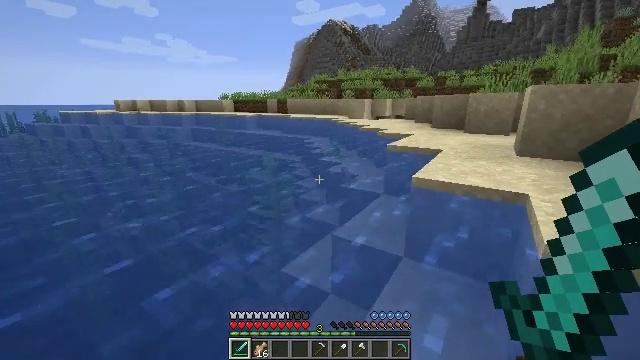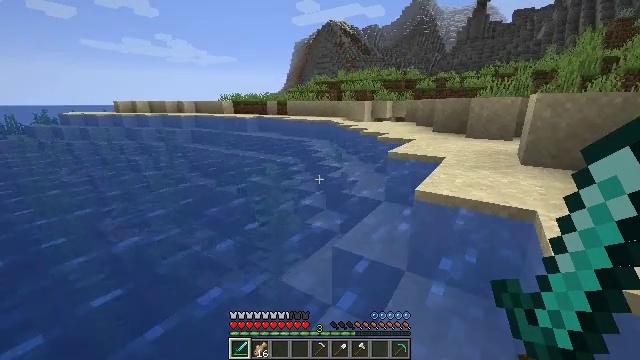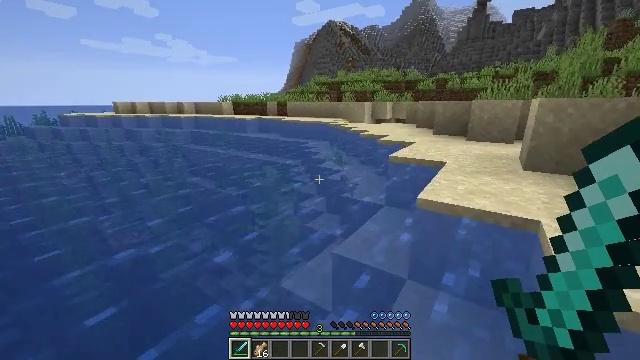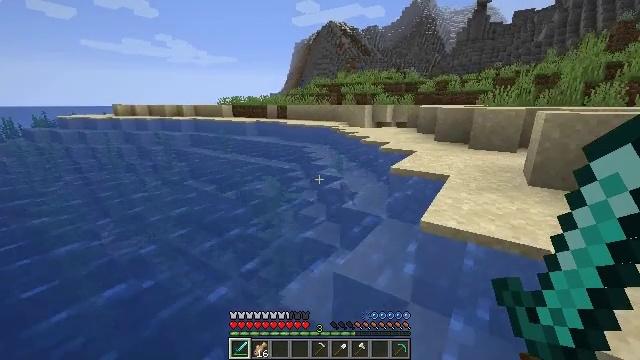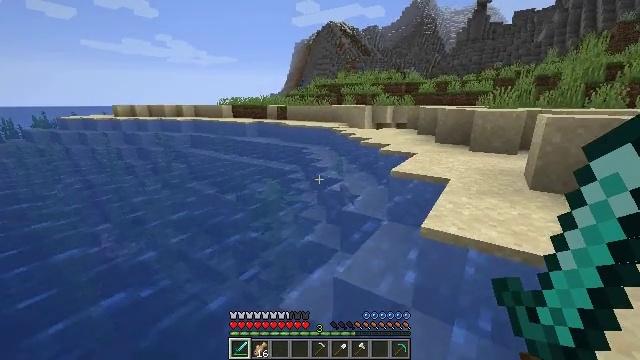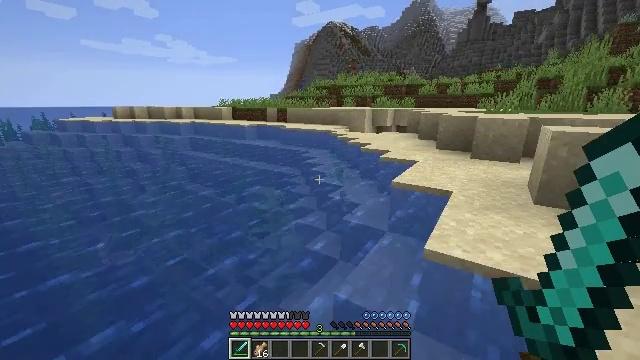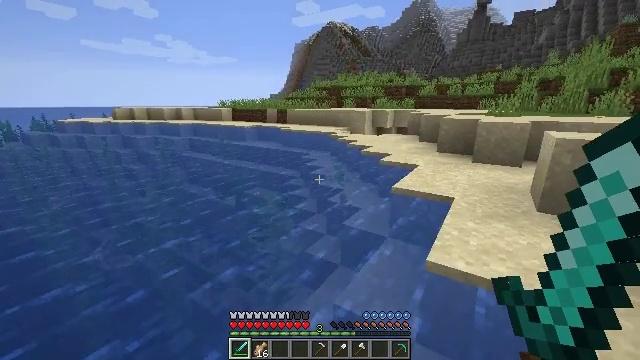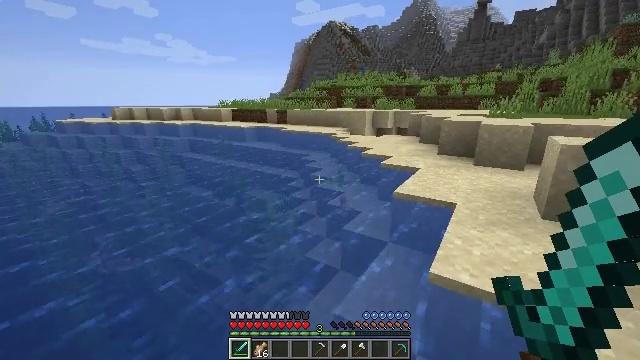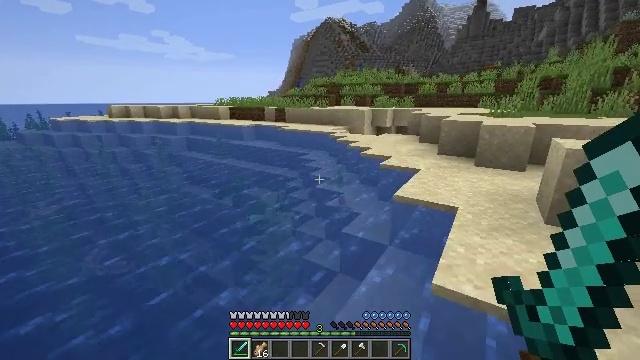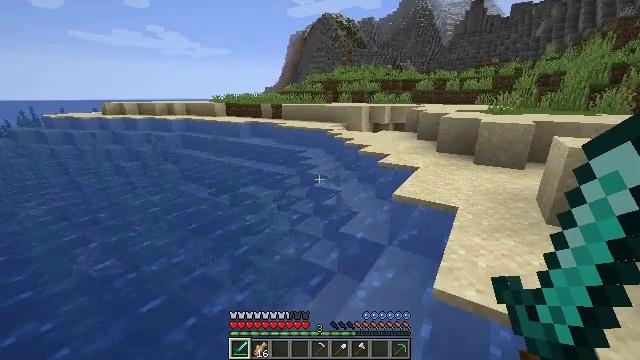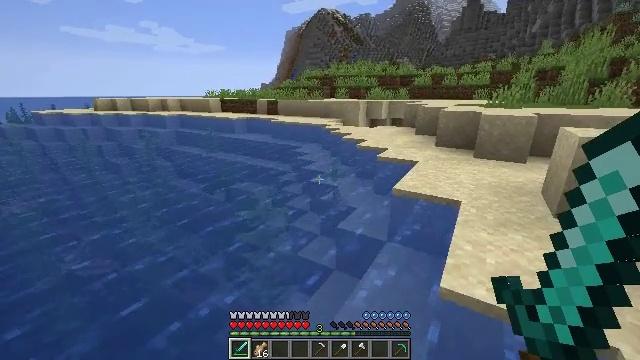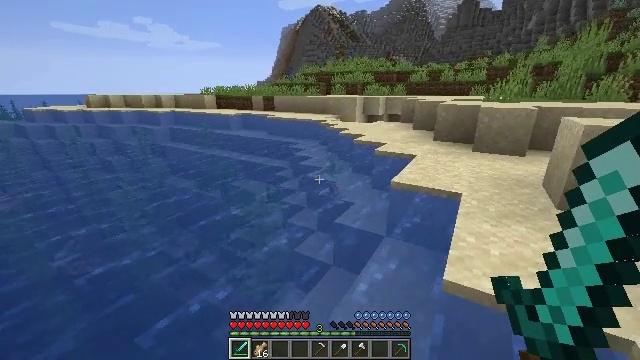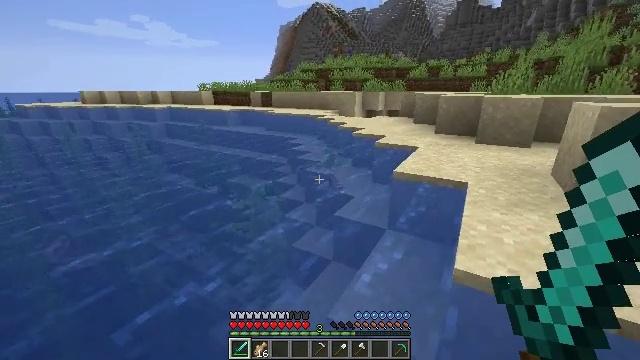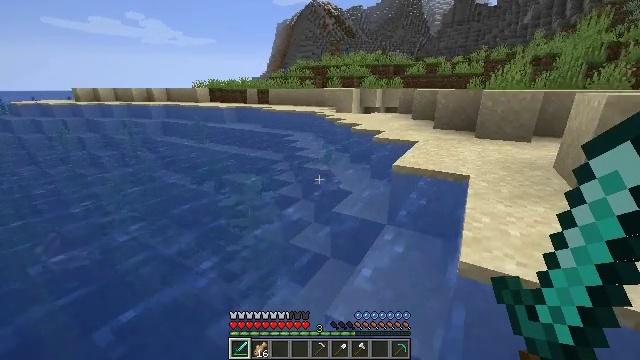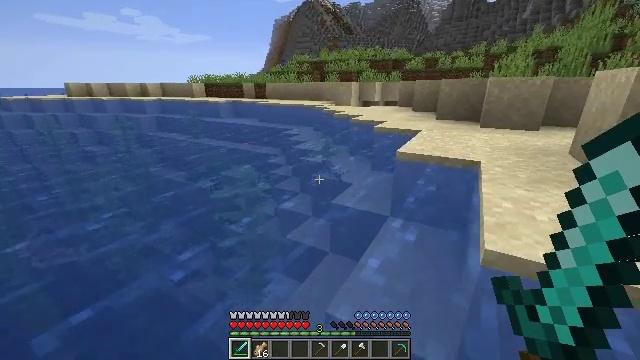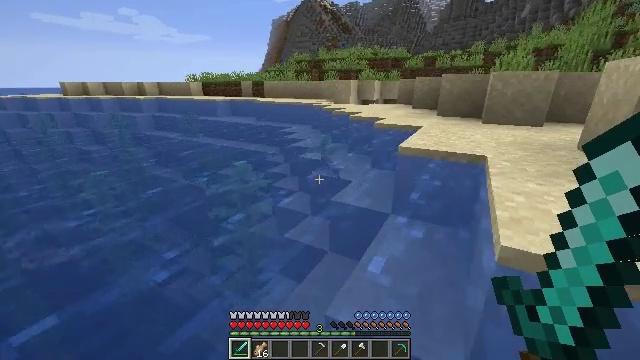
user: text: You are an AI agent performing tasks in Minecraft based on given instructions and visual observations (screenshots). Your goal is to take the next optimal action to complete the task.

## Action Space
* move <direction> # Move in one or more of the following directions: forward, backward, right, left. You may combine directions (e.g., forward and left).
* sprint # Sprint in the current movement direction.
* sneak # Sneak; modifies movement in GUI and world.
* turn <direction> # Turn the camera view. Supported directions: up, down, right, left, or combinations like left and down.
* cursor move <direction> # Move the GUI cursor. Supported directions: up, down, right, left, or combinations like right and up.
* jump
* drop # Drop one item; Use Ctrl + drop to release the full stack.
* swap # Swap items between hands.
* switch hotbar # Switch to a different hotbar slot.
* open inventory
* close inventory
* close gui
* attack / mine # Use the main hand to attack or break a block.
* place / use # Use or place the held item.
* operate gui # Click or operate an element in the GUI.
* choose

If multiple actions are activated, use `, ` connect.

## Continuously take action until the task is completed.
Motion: motion action
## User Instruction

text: Kill mobs in water.
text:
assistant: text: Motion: move forward, jump
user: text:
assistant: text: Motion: move forward, jump
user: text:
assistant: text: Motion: move forward, jump
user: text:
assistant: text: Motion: move forward, jump
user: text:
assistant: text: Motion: move forward
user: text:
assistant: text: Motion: move forward
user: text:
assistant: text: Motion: move forward
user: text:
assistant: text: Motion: move forward
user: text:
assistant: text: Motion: move forward
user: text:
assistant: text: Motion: move forward
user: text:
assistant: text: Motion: move forward
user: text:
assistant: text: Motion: move forward
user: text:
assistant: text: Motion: move forward
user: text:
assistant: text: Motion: move forward
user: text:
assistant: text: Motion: move forward
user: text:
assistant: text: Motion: move forward
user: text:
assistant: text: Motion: move forward
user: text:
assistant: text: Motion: move forward
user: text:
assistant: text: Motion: move forward
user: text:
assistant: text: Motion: move forward
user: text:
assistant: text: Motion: move forward
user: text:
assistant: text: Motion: move forward
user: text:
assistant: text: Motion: move forward
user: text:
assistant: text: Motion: move forward
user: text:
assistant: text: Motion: move forward
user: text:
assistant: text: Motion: move forward
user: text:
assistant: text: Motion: move forward
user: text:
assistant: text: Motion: move forward
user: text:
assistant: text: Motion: move forward
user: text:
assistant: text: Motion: move forward